Field crop: maize
Growth stage: 2
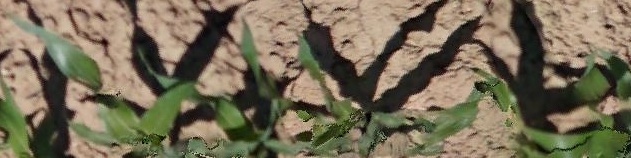
Species: maize